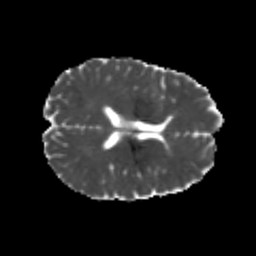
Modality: MD
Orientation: axial
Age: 20
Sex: male
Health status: healthy
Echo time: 0.074 s